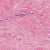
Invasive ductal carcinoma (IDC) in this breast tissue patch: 0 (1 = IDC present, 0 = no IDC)